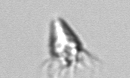
Label: Paratontonia_gracillima